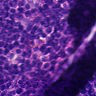
Metastatic tissue present: no